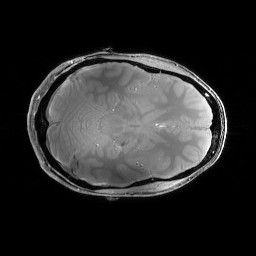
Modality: PDw
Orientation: axial
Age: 28
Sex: female
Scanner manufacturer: siemens
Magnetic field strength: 6.98 T
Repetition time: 1.3 s
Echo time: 0.00231 s